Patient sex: M
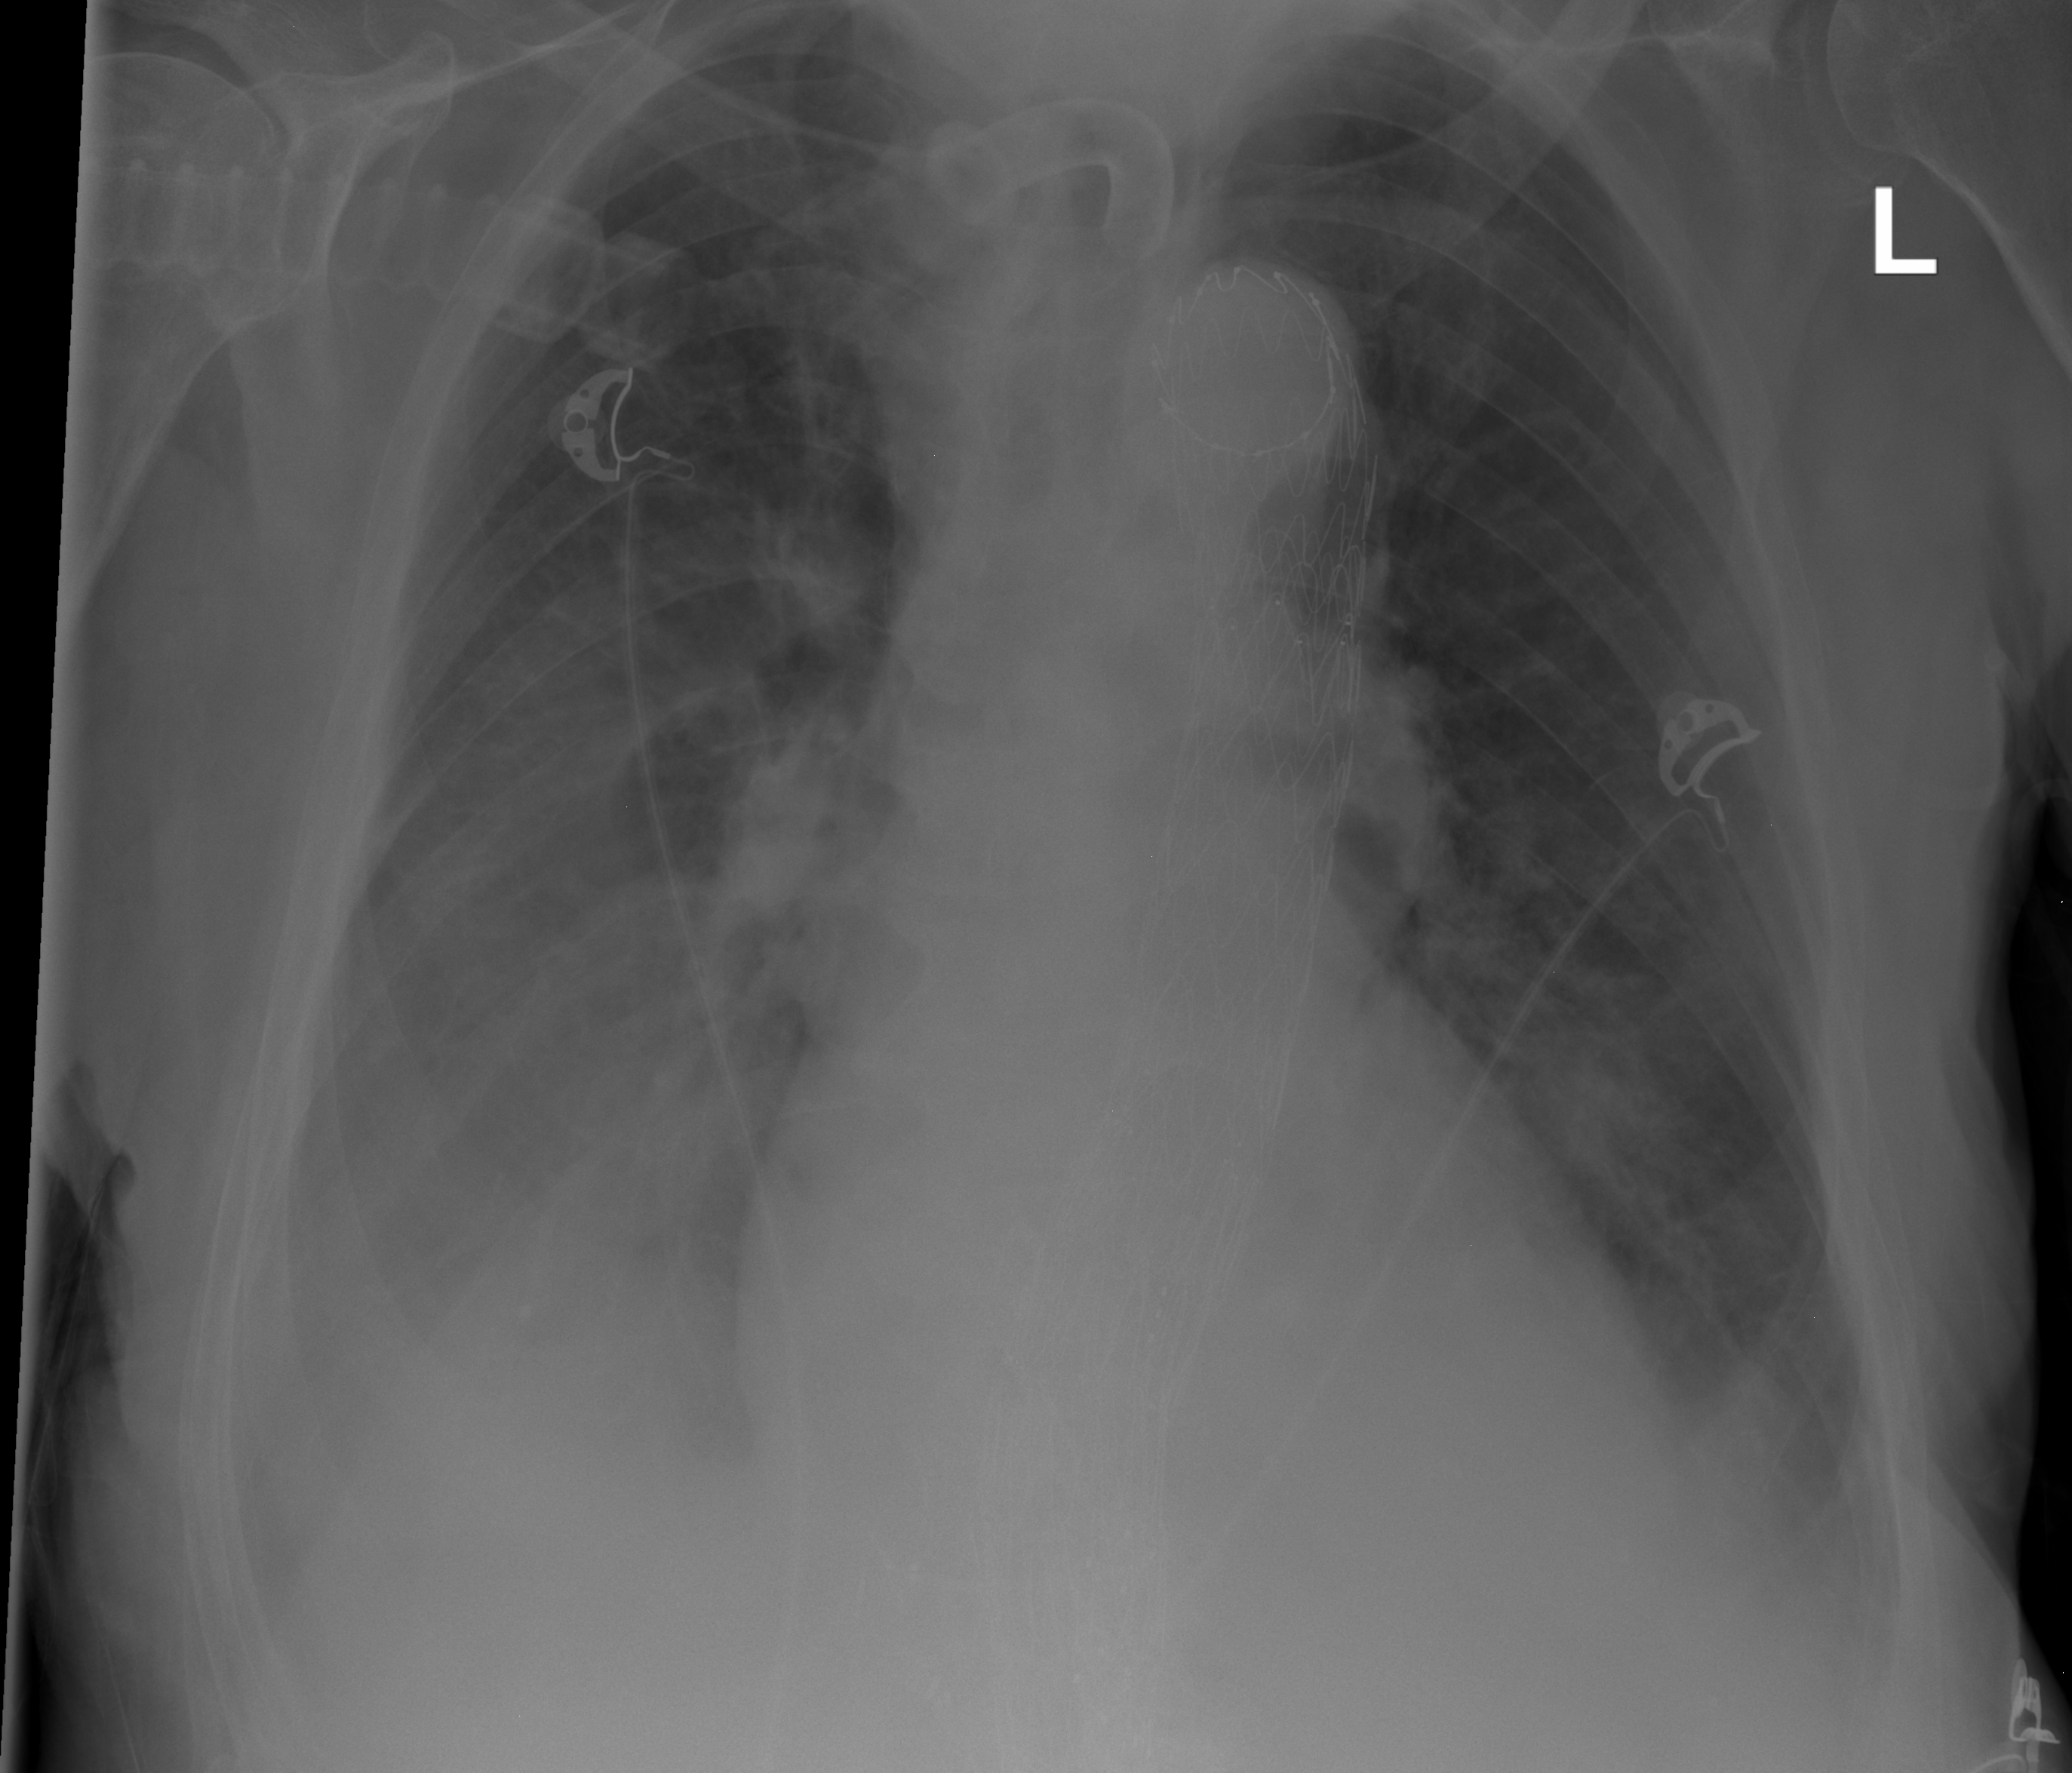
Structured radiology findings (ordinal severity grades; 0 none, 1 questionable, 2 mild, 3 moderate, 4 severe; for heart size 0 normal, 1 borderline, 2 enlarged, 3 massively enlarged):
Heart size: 1
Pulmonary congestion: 2
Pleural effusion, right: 2
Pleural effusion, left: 2
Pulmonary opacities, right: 1
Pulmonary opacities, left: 0
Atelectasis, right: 2
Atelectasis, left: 0